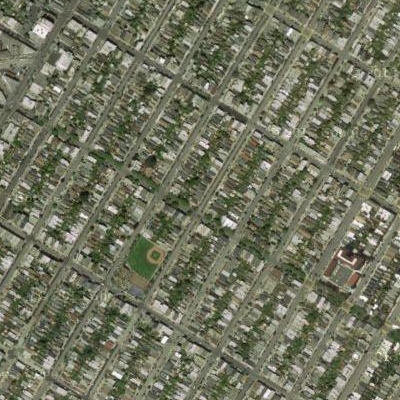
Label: fResident